Field crop: maize
Growth stage: 2
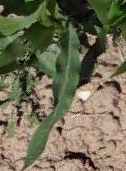
Species: maize